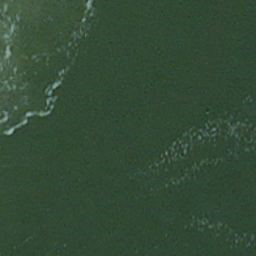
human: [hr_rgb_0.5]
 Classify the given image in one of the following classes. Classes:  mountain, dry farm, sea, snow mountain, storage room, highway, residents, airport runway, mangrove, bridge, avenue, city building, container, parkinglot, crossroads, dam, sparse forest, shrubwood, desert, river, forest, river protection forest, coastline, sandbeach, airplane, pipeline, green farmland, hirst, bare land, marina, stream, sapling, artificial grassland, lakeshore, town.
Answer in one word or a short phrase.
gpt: sea